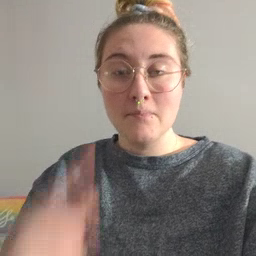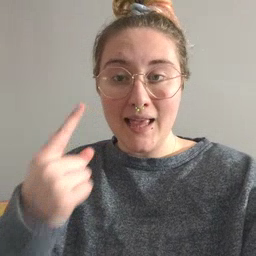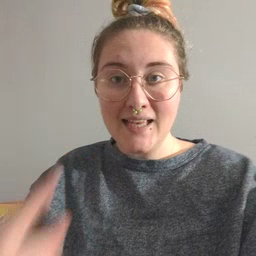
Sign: penny